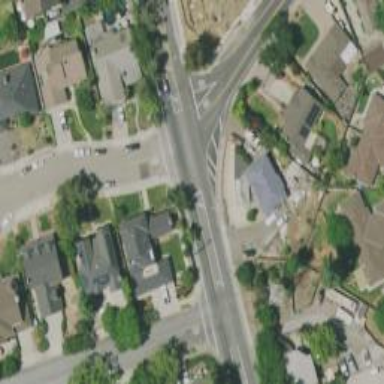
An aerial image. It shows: Stop road.